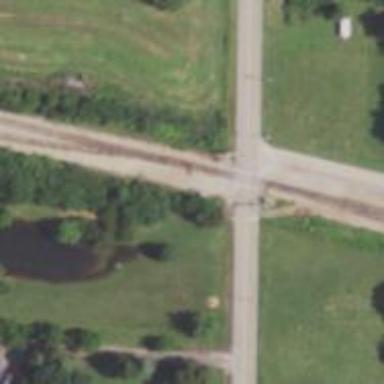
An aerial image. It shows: Tertiary road.